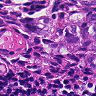
Metastatic tissue present: yes